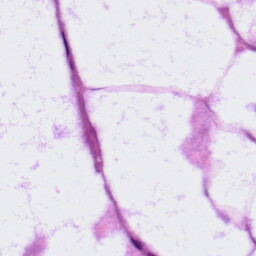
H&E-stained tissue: LymphNode